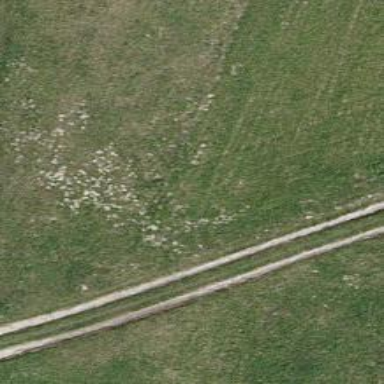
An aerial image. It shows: Track road with grade4 tracktype.